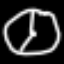
Label: clock